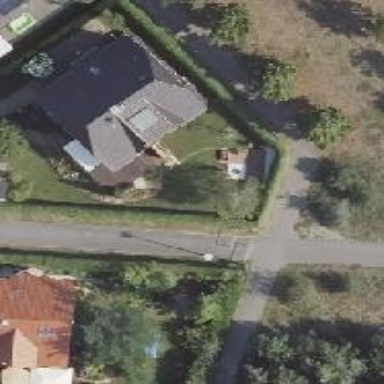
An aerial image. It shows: Detached building.